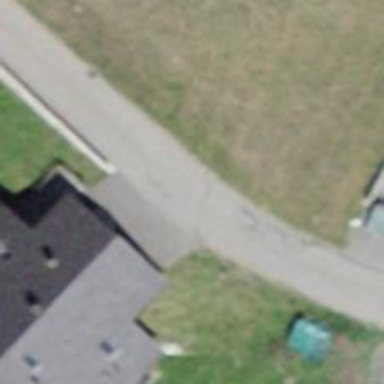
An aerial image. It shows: Residential road.